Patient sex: F
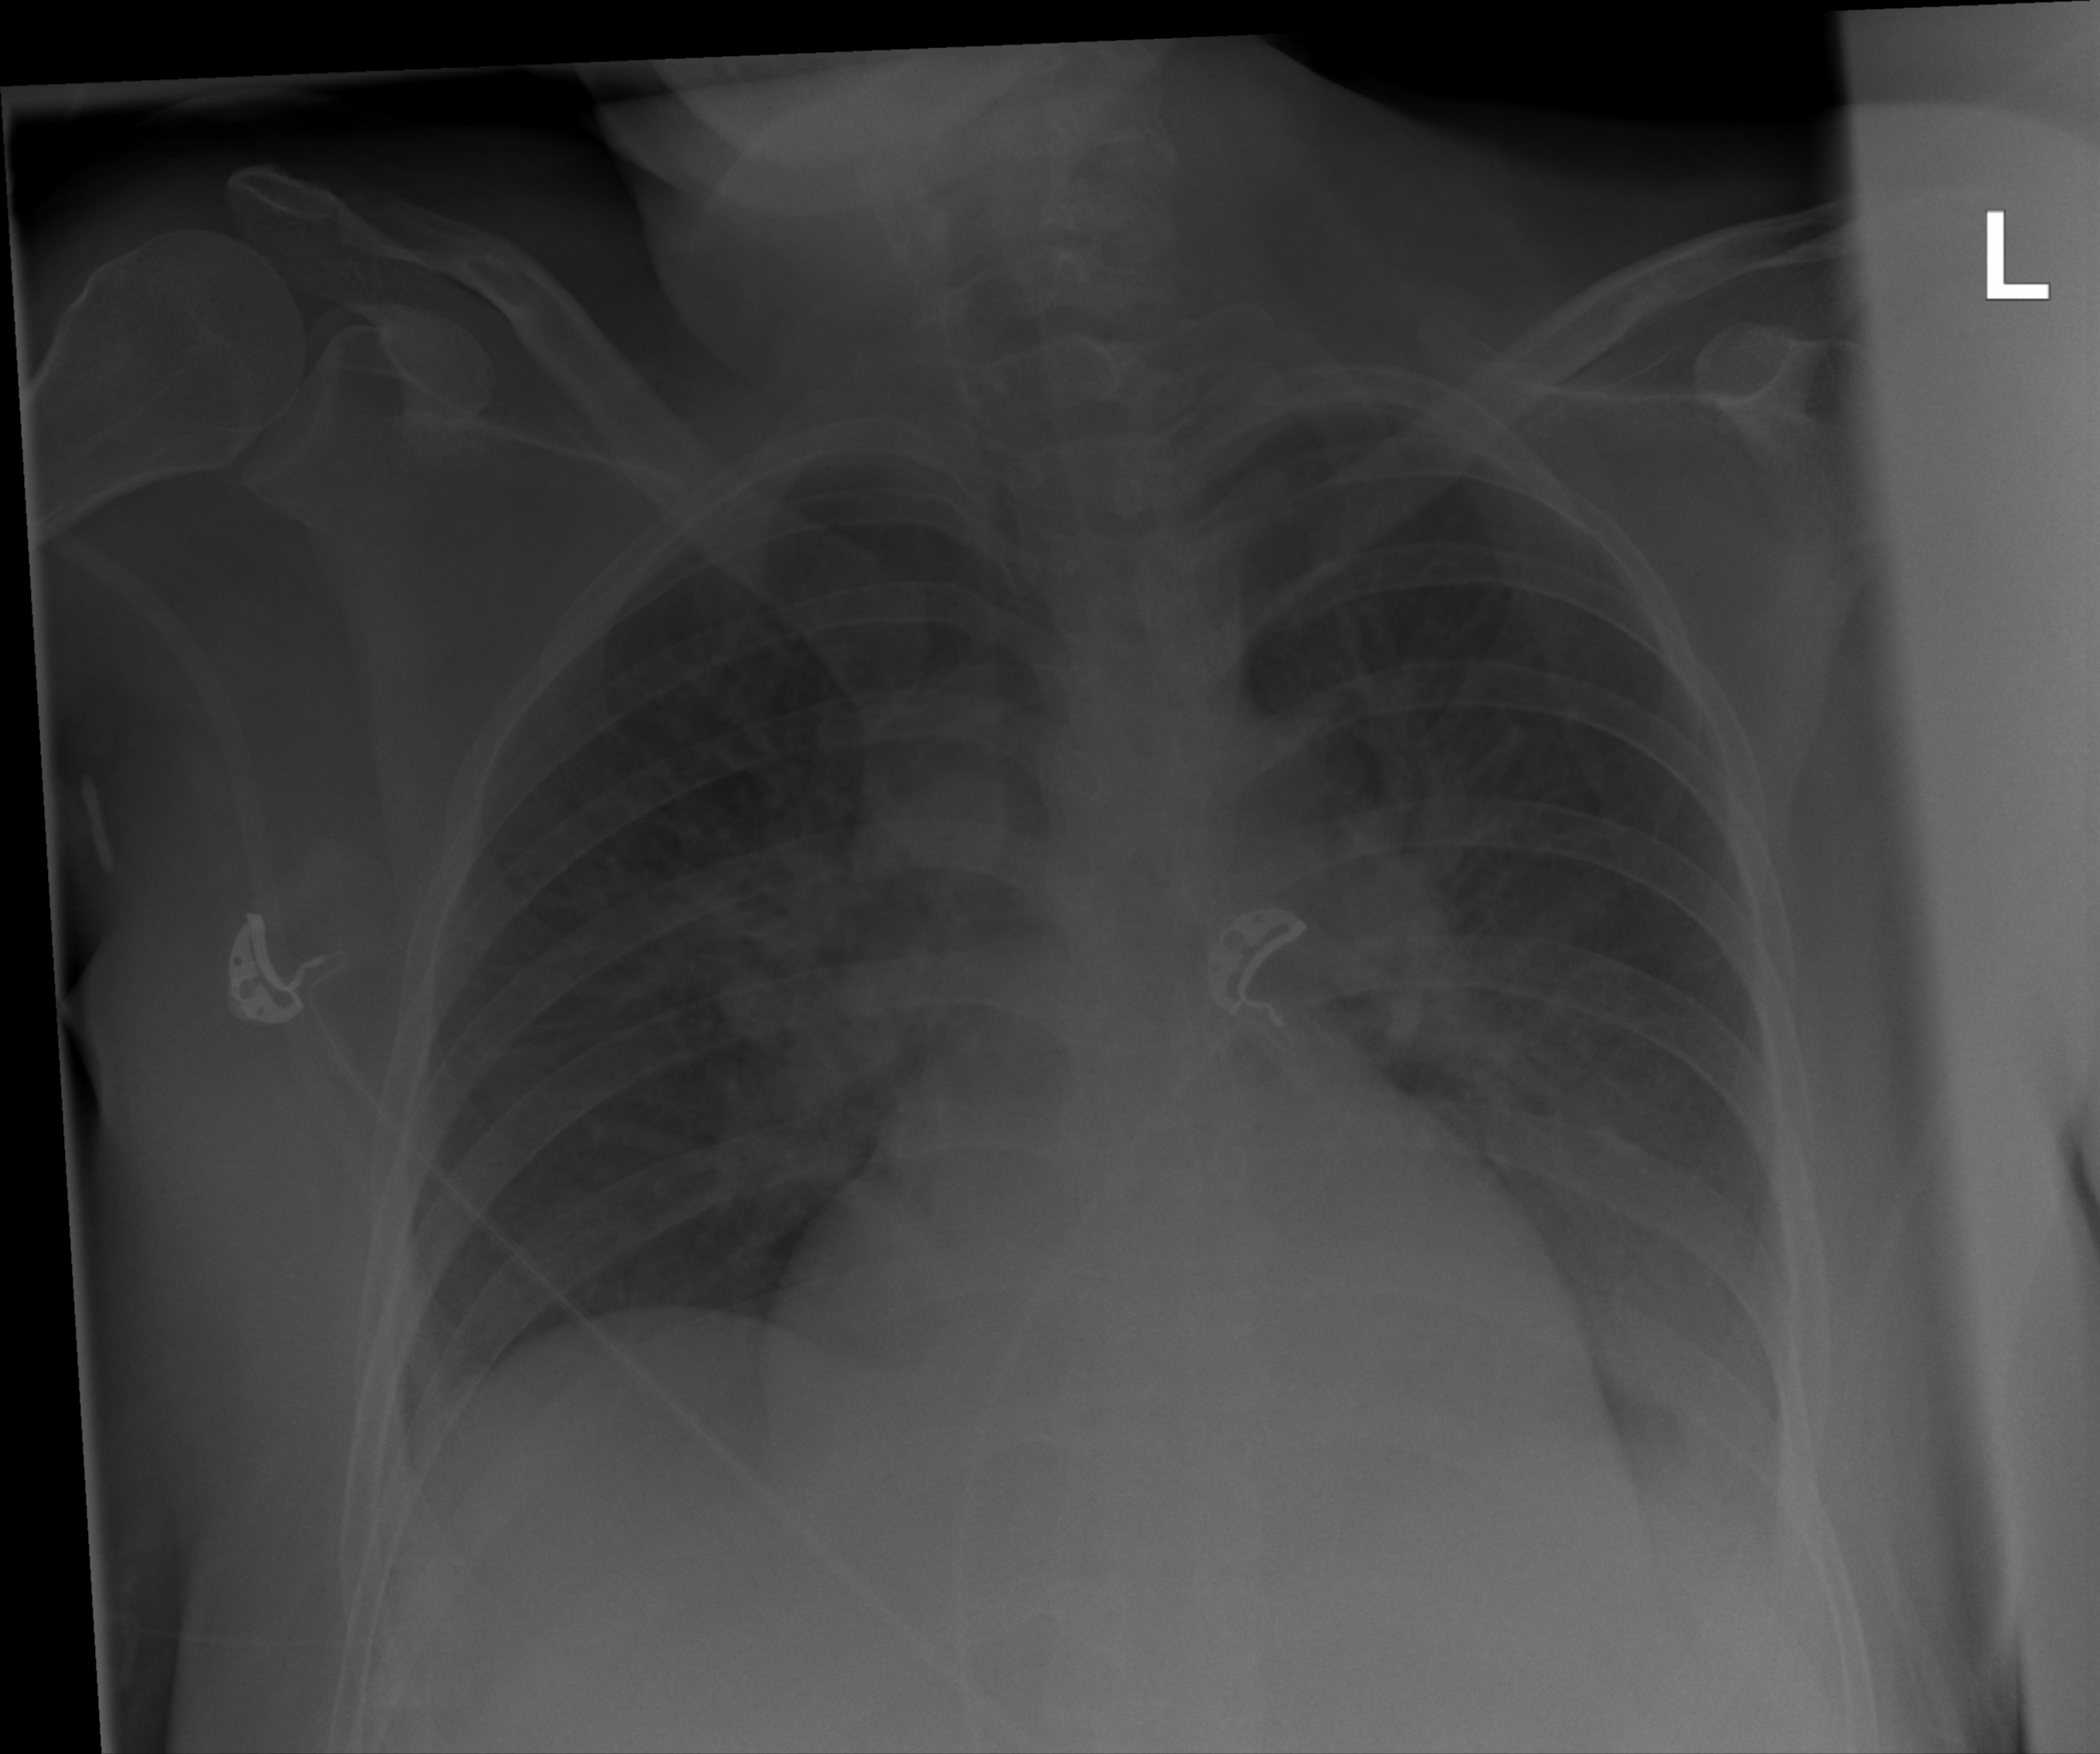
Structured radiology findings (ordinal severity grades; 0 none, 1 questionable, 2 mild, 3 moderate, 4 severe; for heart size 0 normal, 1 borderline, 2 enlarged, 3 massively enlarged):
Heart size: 2
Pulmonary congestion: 3
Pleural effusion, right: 1
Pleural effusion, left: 2
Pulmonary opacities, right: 0
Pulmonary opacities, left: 0
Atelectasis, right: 2
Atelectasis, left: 2